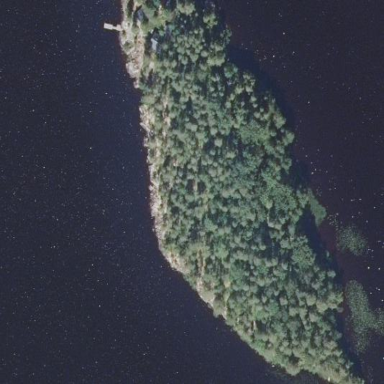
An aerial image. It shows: Islet.